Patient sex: F
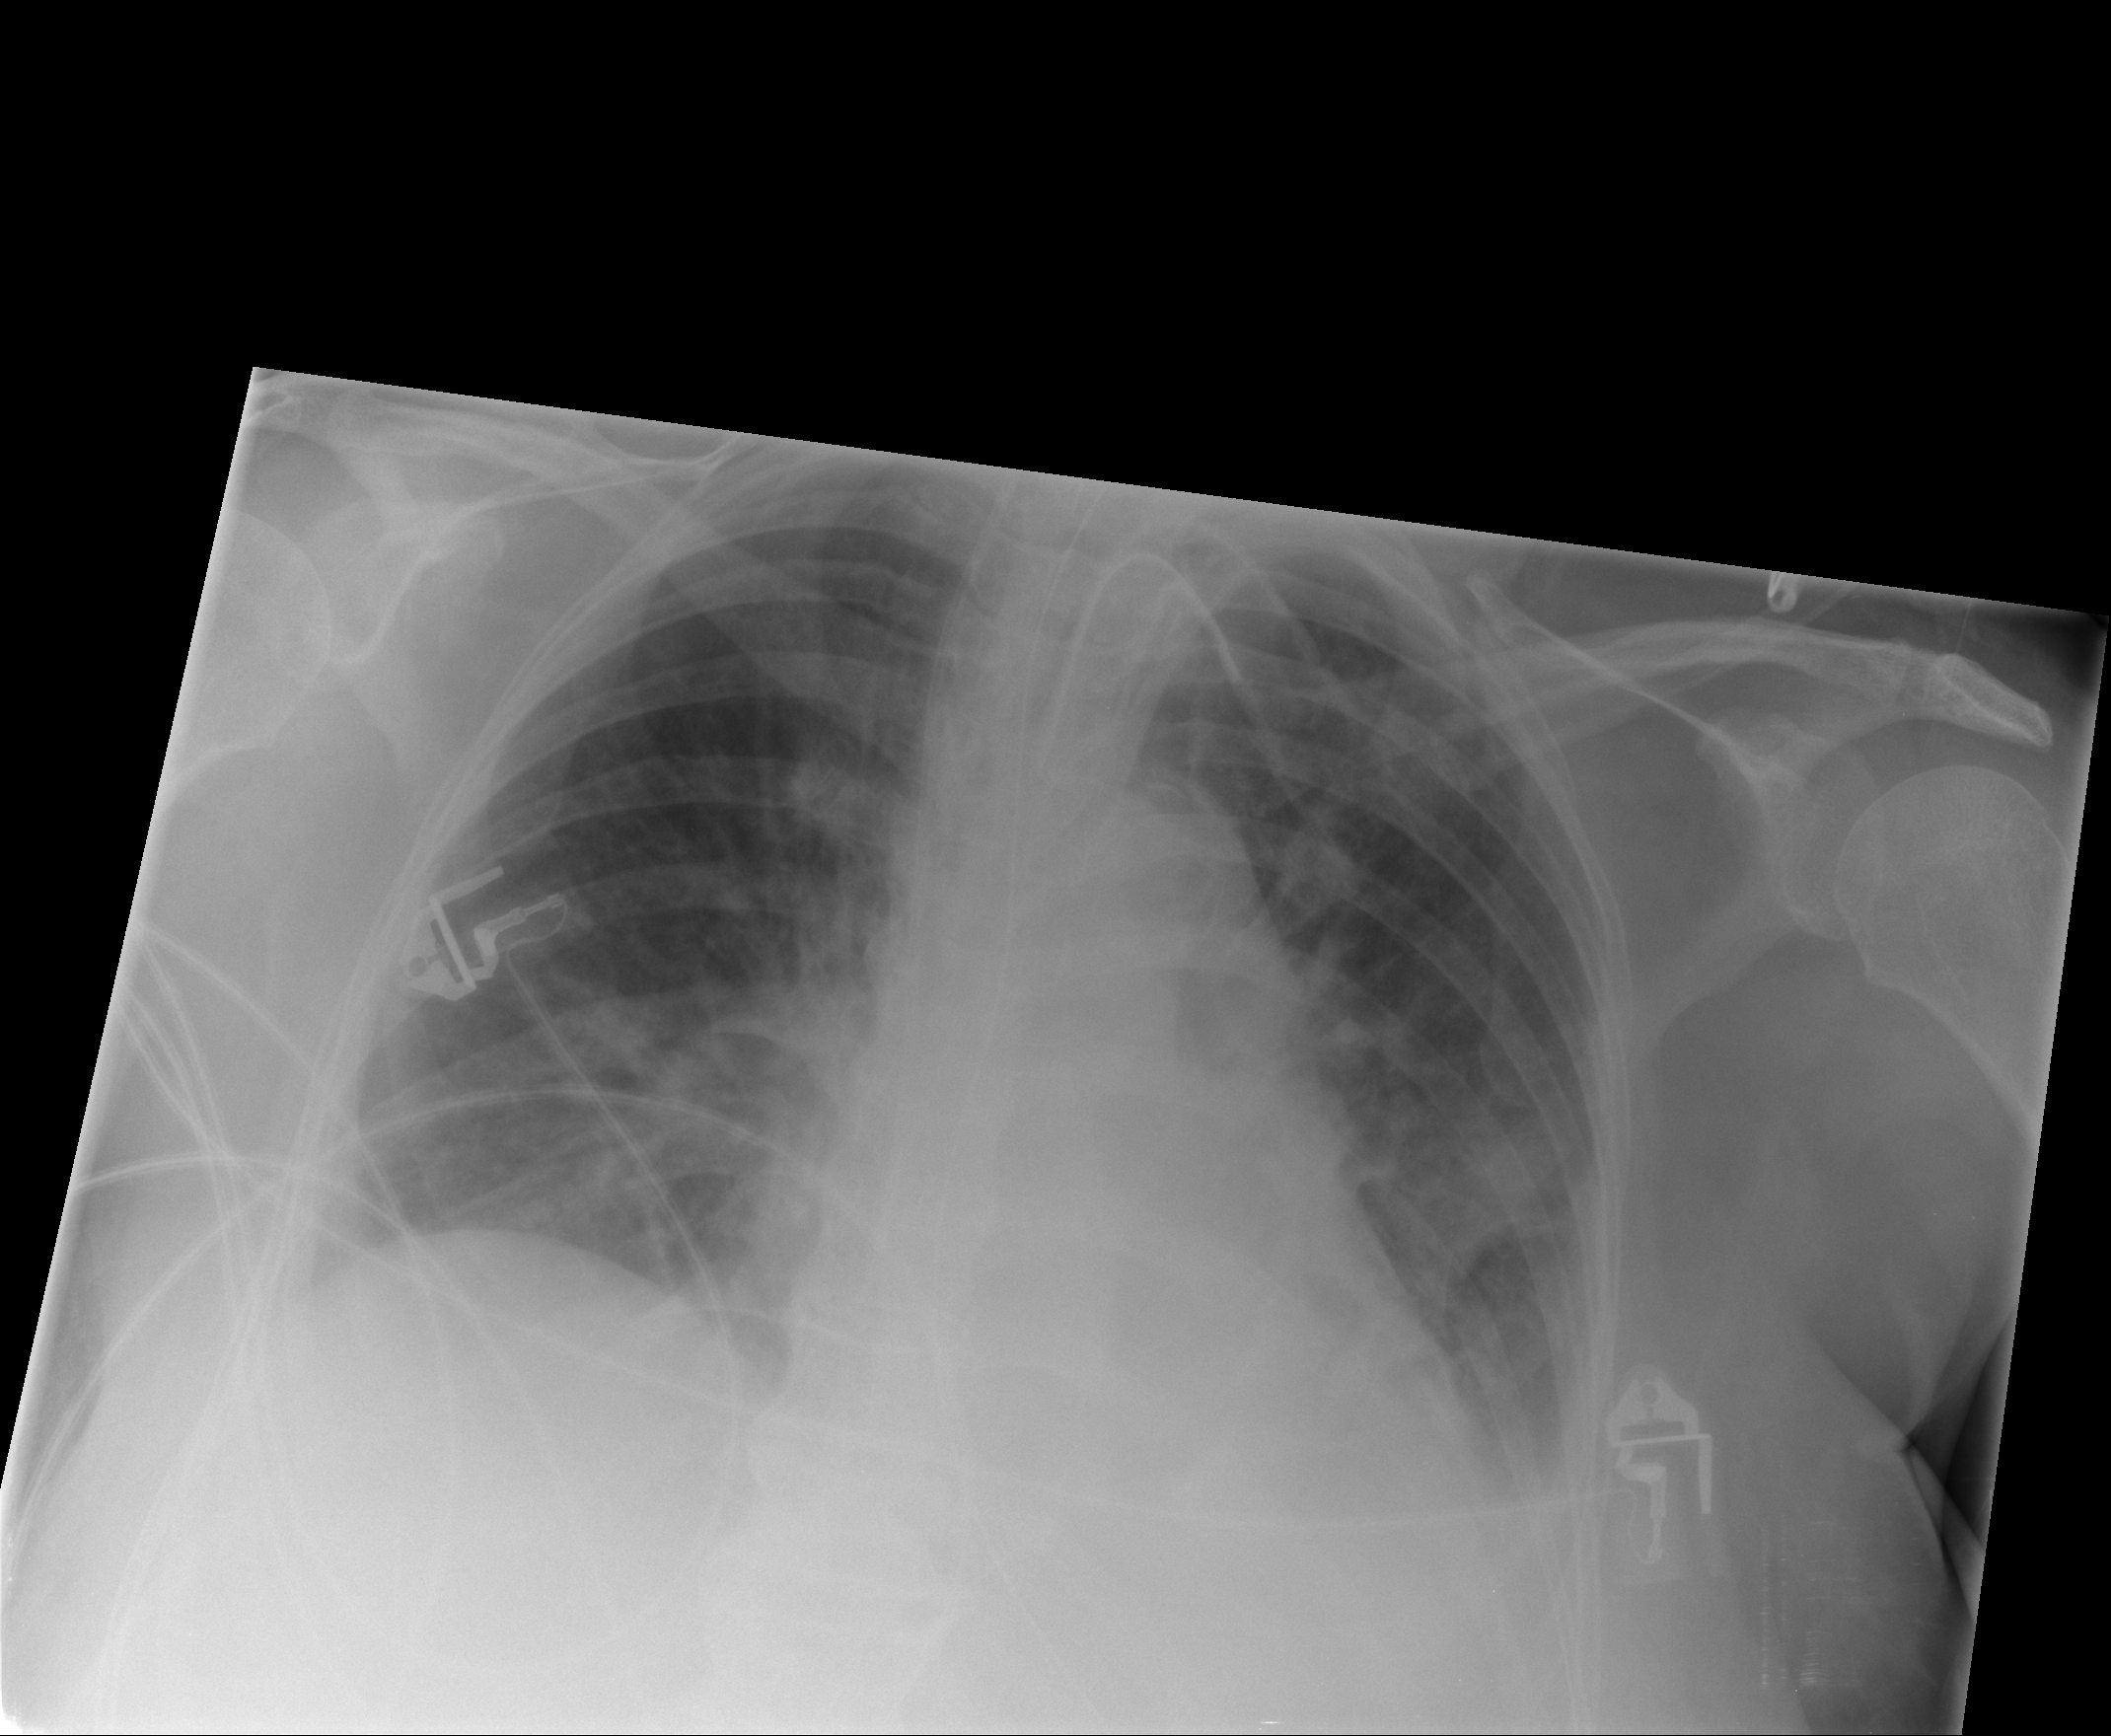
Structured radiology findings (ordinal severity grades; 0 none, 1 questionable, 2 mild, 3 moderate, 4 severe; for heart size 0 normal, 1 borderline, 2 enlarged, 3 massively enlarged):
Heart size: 0
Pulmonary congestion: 2
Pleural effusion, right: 0
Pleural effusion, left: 2
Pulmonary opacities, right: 2
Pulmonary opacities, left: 2
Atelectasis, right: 2
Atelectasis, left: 3